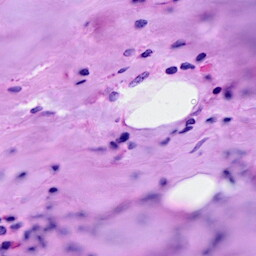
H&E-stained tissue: Breast